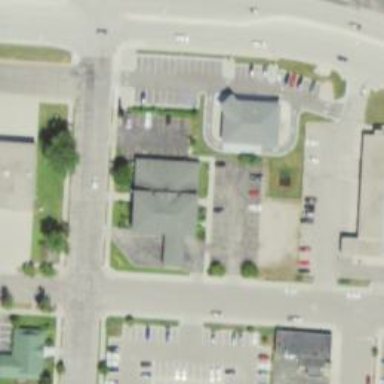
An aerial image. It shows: Post office.